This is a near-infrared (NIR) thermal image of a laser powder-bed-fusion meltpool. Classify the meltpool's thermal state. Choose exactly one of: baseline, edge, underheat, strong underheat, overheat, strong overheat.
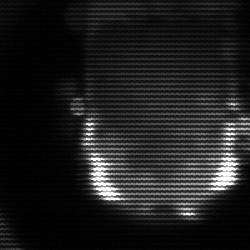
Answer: baseline